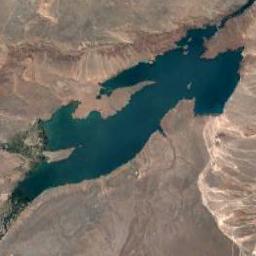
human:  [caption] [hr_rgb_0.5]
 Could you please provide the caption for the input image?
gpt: The lake lies in a wasteland and the water is deep green .

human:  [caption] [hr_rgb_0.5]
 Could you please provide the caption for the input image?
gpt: The ground is uneven around the lake .

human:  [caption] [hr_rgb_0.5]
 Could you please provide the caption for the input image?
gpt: An irregularly shaped blue lake surrounded by yellow-brown mountains .

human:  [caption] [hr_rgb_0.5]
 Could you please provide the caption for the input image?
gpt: The lake in the picture is very small .

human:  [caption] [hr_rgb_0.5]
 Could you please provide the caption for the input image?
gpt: The lake is surrounded by brown bare land .